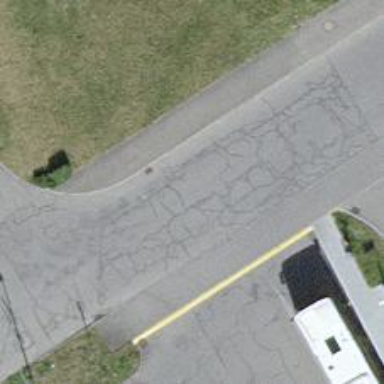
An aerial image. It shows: Bus stop with designated public transport stop position.